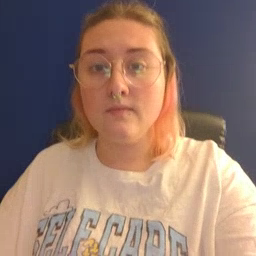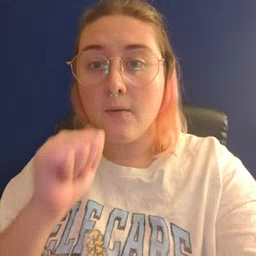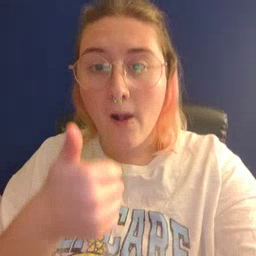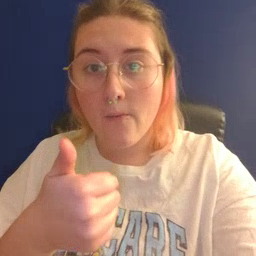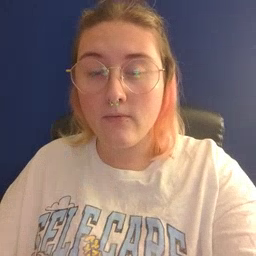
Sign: tomorrow